Brain MRI, t1w sequence, axial 2D slice.
Patient: age 30, sex M, weight 95 kg, height 1.95 m
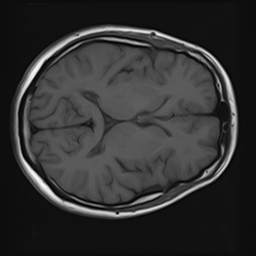